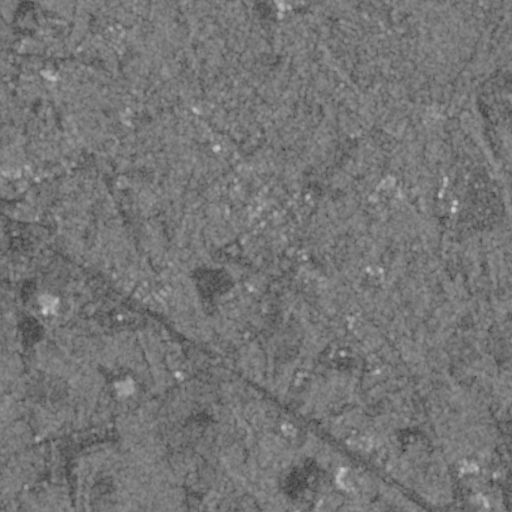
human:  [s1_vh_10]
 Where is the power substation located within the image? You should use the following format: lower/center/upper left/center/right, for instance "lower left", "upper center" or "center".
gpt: The power substation is located in the upper left of the image.
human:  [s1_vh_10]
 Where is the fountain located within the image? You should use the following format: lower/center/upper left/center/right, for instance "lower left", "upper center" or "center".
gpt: The fountain is located in the upper center of the image.
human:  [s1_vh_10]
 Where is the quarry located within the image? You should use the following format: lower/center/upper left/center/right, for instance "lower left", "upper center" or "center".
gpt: There is no quarry in the image.

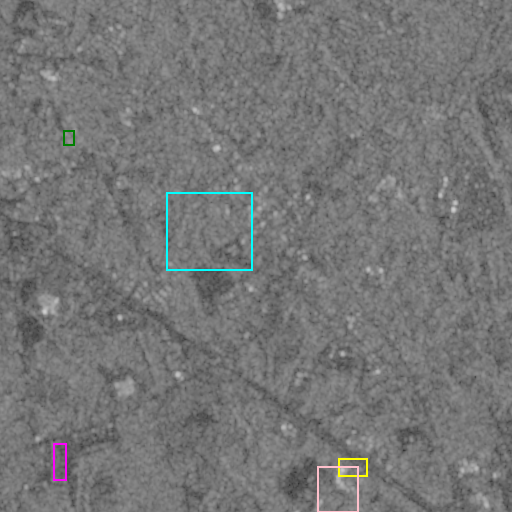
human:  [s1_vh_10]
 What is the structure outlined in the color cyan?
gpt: The structure outlined in cyan is a park.
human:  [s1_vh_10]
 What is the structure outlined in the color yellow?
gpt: The structure outlined in yellow is a parking lot.
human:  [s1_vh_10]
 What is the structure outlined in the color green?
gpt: The structure outlined in green is a power substation.
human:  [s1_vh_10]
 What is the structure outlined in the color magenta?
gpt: The structure outlined in magenta is a building.
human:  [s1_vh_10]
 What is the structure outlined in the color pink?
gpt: The structure outlined in pink is a building.
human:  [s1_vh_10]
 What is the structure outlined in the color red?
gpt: There is no red outline.